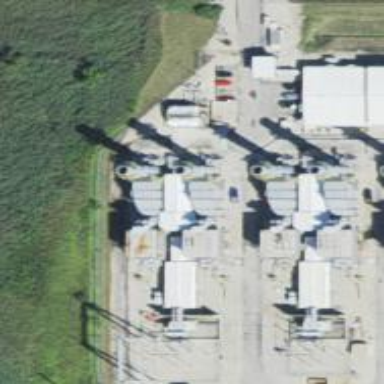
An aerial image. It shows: Gas turbine power generator.